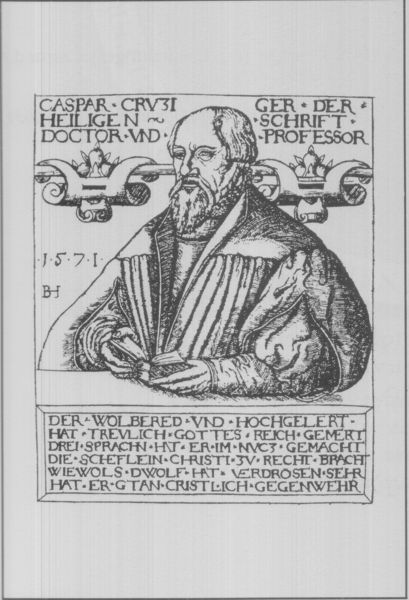
Titel: Bildnis des Caspar Cruciger
Künstler: Balthasar Jenichen
Institution: (Seriendruck)
Schlagwörter: kopf, mann, weiß, frisur, nase, profil, schwarz, zeichnung, hochformat, ornament, bart, augen, bibel, falten, gesicht, kragen, pelz, rahmen, ärmel, bild, bildnis, hände, portrait, porträt, signatur, haare, mantel, blatt, renaissance, holzschnitt, schrift, papier, lehrer, grafik, graphik, inschrift, büste, glatze, robe, deutsch, faltenwurf, dreiviertelprofil, jahreszahl, revers, buch, druck, schwarz-weiß, druckgrafik, radierung, stich, seite, widmung, illustration, text, zeitung, buchstaben, buchdruck, buchseite, wappen, talar, halbprofil, zahl, christlich, heiliger, gelehrter, stange, kupferstich, weiser, doktor, heilige schrift, professor, wörter, christ, reform, caspar, weisheit, reformator, theologe, sprache, cranach, doctor, theologie, wieser, casper, 1571, bh, hochgelehrte, bartcaspar